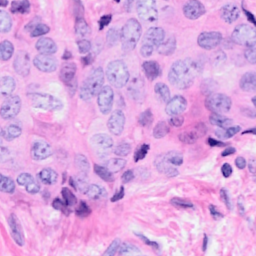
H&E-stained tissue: Breast